Interaction volume radius: 10 \u00c5
Interaction volume height: 10 \u00c5
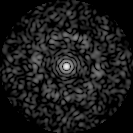
Disorder parameter: 0.8637